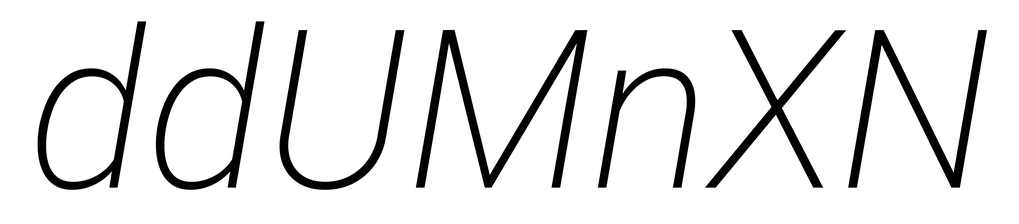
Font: Roboto-Italic_ExtraLight_Italic